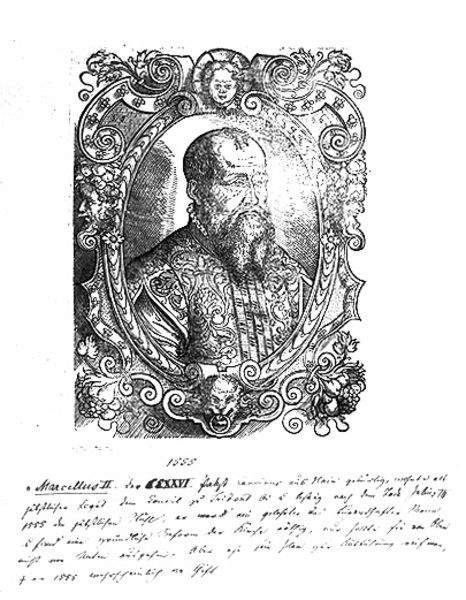
Titel: Bildnis des Papstes Marcellus II.
Künstler: Tobias Stimmer
Institution: (Seriendruck)
Schlagwörter: kopf, mann, schatten, weiß, blumen, grau, mund, nase, ohr, profil, schwarz, stirn, zeichnung, blick, blüten, ornament, bart, gesichter, augen, falten, gesicht, kleidung, kragen, rahmen, vollbart, ärmel, bild, bildnis, herr, portrait, porträt, gewand, haare, mantel, kind, pflanzen, augenbrauen, renaissance, schulter, oval, engel, früchte, putte, ranken, schrift, bilderrahmen, grafik, könig, kartusche, inschrift, büste, ornamente, verzierung, edel, selbstporträt, ring, buch, medaillon, druck, radierung, stich, seite, schwarzweiß, text, hässlich, selbstbildnis, herrscher, ritter, löwenkopf, fürst, portrai, buchseite, schnörkel, löwen, voluten, hellgrau, brief, herzog, löwe, schnecken, ornamentik, handschrift, blöd, prunkvoll, selbst, ornemante, aristoteles, xxvi, eigen, marcellus, klpfe, schwarzweweiss, 1555, mal wieder ein bärtiger mann, die nerven, spielverderbend, zu viel, es langt, mehr frauen, bitte, 1888, ormanente